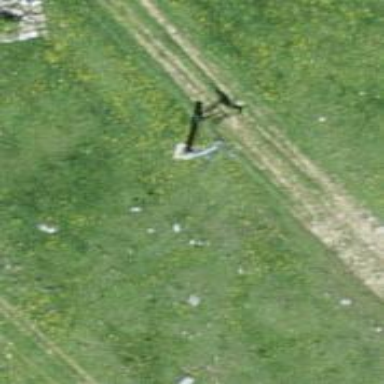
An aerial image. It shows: Pylon used for aerialway.